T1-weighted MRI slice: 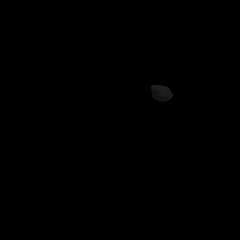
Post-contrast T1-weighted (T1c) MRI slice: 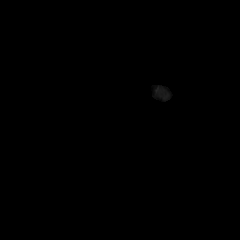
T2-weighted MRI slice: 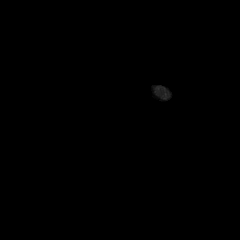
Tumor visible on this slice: no